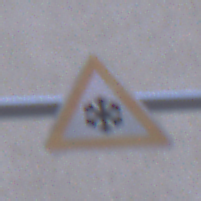
Verkehrszeichen: SchneeOderEisglaette
Umgebung: Outdoor, Urban
Tageszeit: MorningAfternoon
Wetter: PartlyCloudy
Licht: Natural
Jahreszeit: NotSpecified
Kontrast: MediumContrast